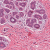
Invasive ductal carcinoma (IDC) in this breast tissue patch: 0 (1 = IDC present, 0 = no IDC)